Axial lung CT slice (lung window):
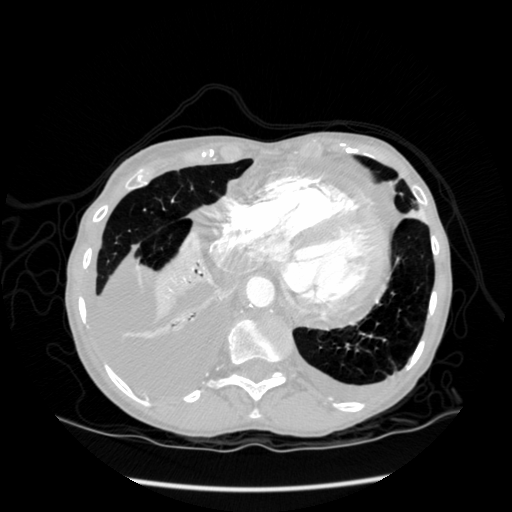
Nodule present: no